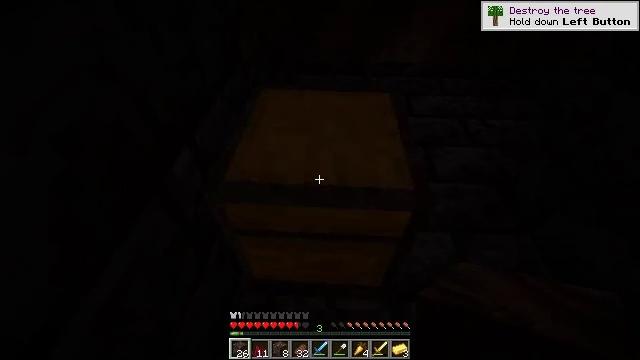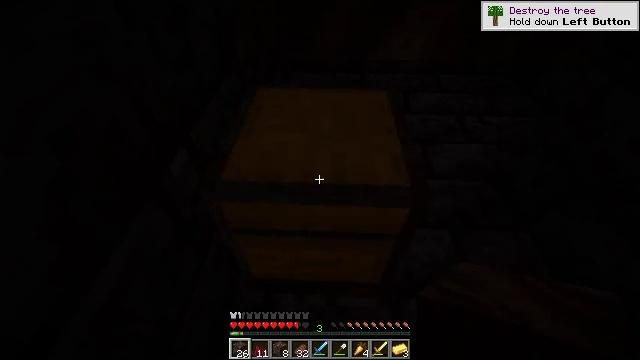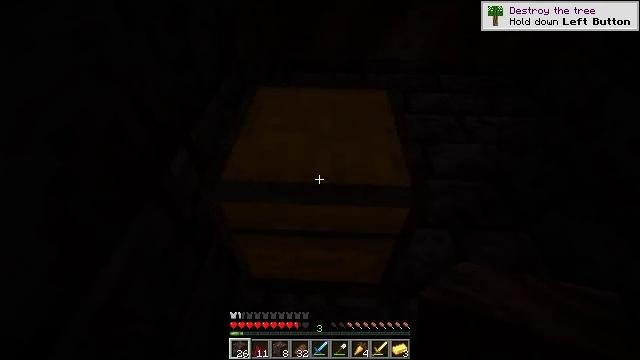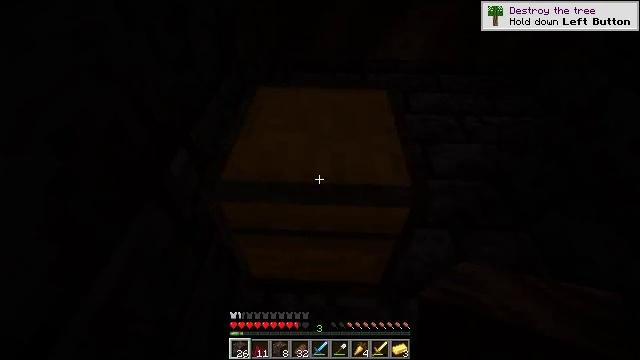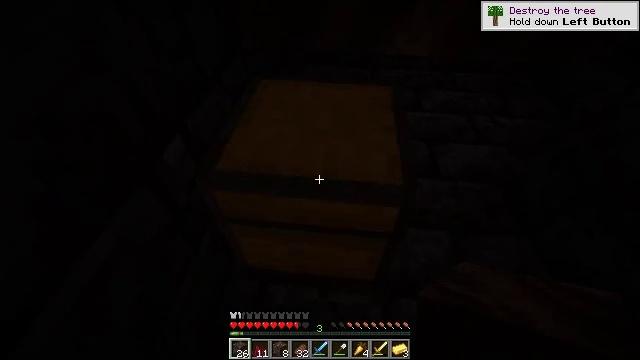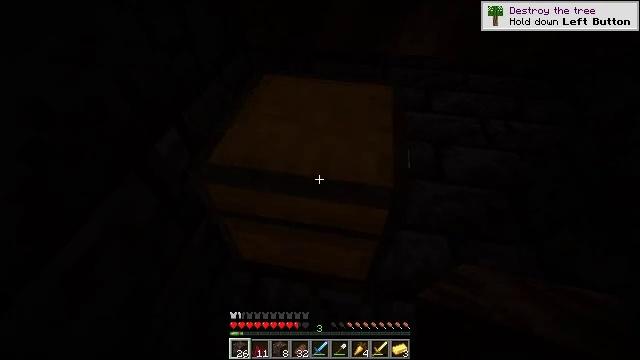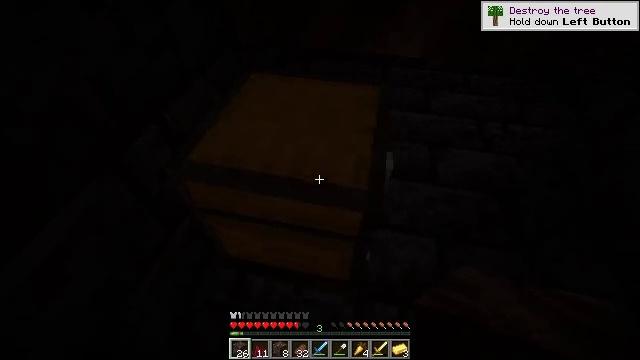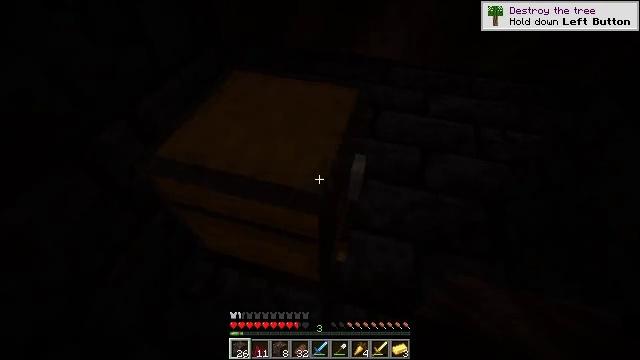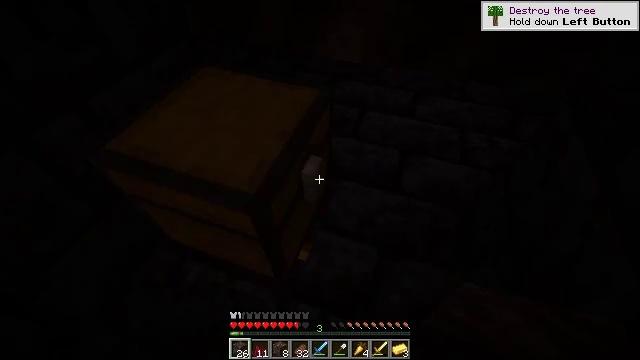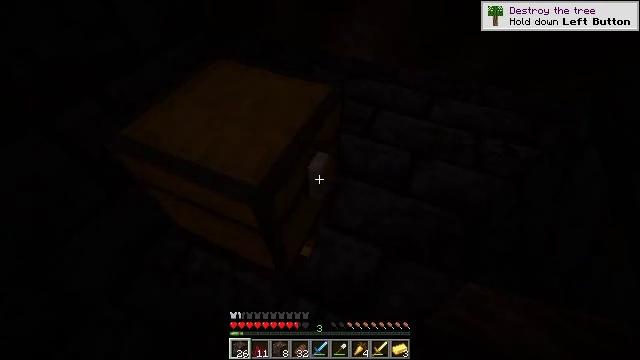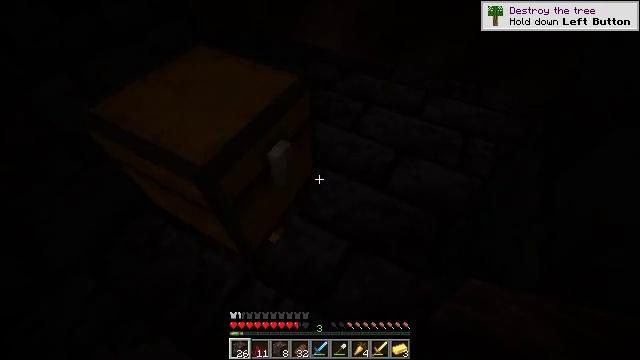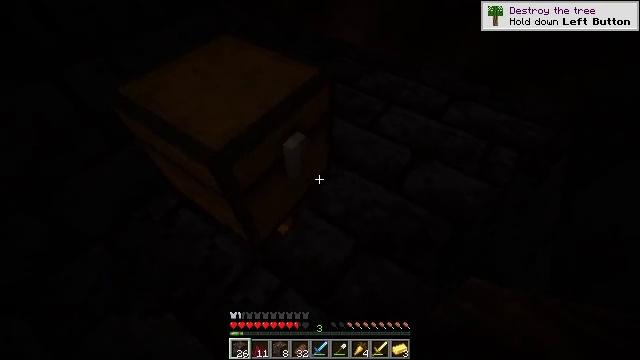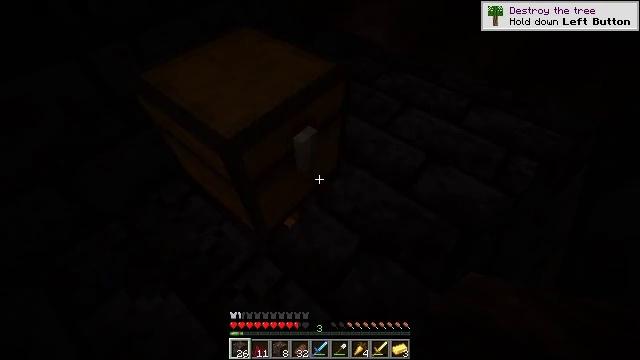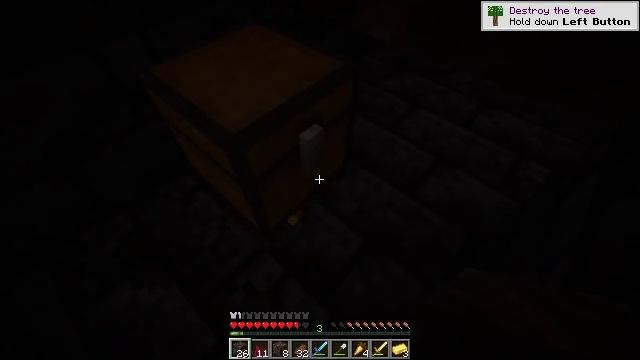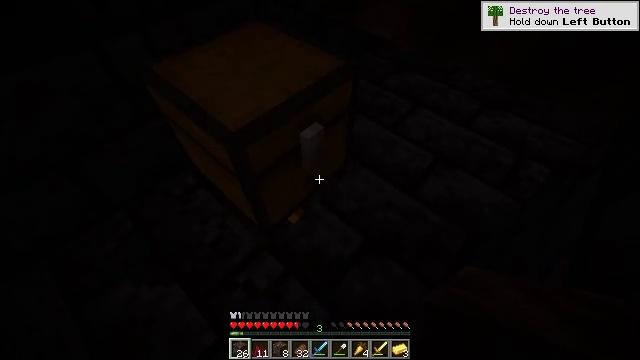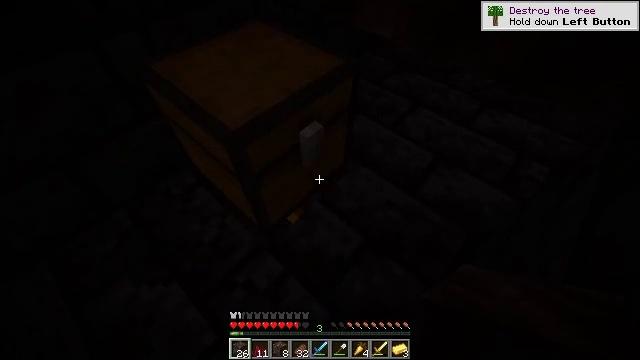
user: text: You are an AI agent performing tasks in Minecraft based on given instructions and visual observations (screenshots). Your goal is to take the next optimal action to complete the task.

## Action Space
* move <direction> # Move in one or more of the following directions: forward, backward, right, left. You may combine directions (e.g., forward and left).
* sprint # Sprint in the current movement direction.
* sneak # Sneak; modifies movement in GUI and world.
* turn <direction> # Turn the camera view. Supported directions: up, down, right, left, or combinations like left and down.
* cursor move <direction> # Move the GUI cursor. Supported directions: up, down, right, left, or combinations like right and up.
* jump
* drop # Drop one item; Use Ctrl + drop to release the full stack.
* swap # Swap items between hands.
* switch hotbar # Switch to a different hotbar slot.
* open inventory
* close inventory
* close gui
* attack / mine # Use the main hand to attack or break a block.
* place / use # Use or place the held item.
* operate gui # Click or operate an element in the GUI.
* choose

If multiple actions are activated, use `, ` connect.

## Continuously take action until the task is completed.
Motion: motion action
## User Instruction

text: Attack the chest to pick it up.
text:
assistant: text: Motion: no_op
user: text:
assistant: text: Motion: no_op
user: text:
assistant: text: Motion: no_op
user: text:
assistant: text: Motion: move right, turn left and down
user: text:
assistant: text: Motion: move right, turn left
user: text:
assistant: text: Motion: move right, turn left
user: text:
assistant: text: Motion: move right, turn left
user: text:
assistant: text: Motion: move right, turn left
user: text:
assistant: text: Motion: move right, turn left
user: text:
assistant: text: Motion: turn left
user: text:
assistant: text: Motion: turn left
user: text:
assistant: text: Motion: turn left
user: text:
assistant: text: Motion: turn left
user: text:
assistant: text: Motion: no_op
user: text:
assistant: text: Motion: no_op
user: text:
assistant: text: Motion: no_op
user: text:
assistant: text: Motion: no_op
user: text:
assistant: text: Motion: no_op
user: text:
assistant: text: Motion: no_op
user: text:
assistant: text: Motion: no_op
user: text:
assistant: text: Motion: no_op
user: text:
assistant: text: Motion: no_op
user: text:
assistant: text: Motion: no_op
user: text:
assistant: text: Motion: move left
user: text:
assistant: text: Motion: move left
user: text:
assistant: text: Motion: move left, turn right
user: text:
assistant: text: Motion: move left, turn right
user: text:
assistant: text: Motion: move left, turn right
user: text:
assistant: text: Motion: turn right
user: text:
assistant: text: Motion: turn right